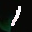
Label: 1